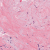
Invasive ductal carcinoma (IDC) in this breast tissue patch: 0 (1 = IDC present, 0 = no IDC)